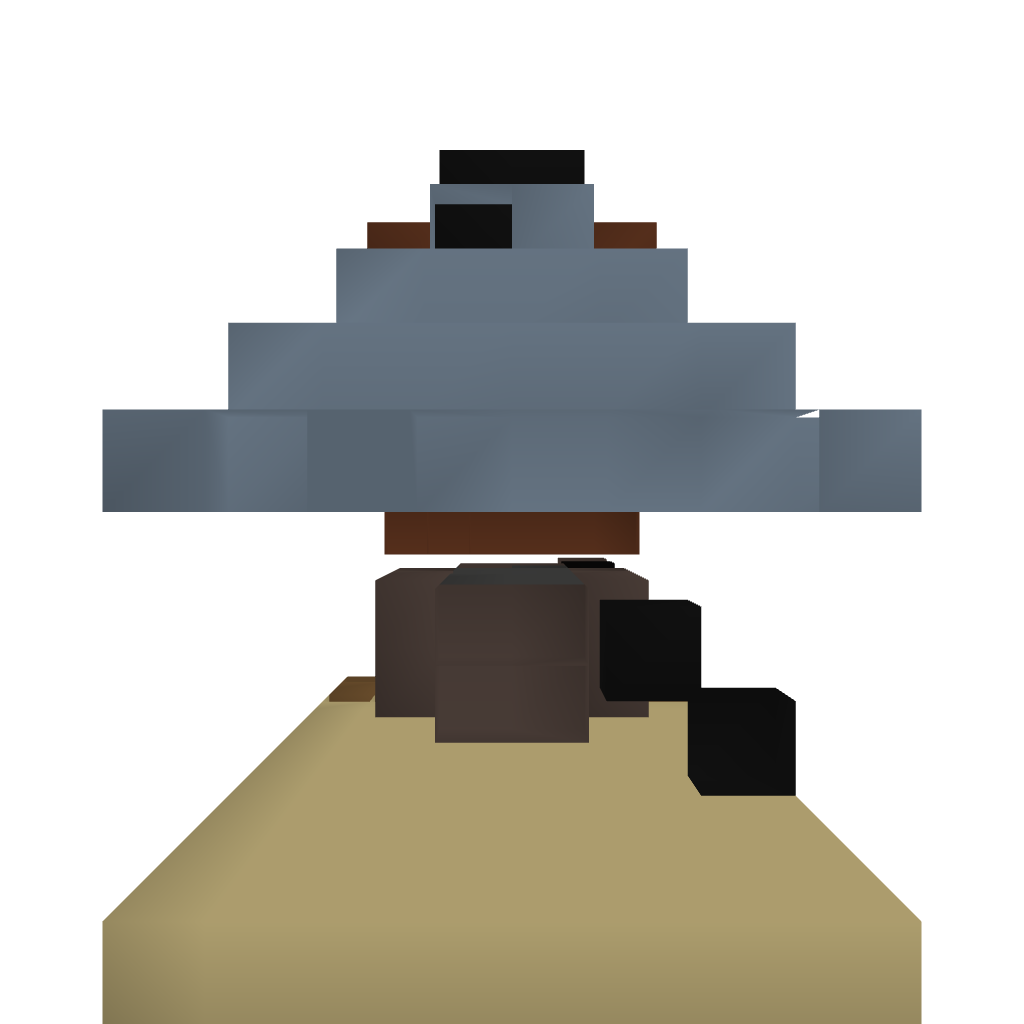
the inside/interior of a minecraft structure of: Small Shop with Redstone Lighting